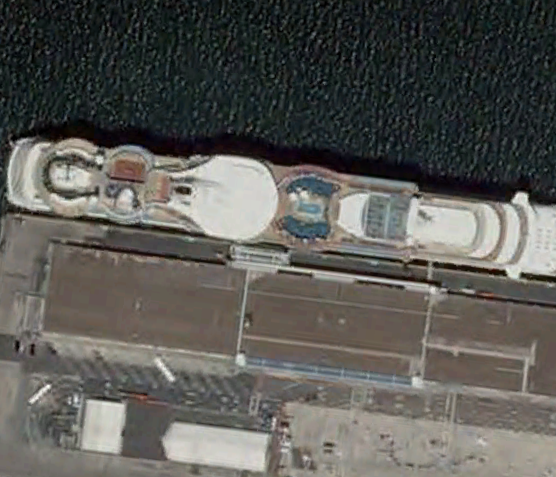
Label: Megayacht